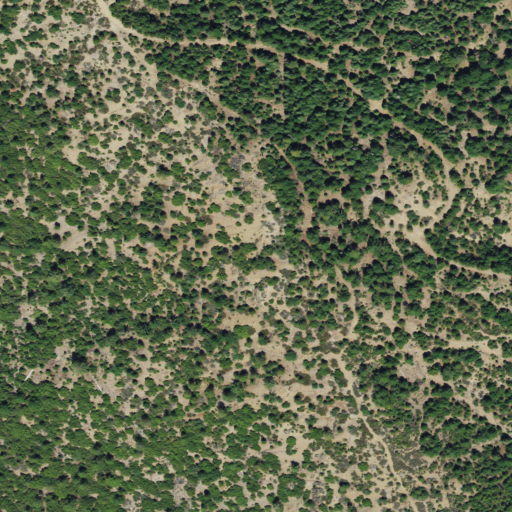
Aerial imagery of ridge(s) in California named Whisky Ridge containing evergreen forest, shrub, and mixed forest